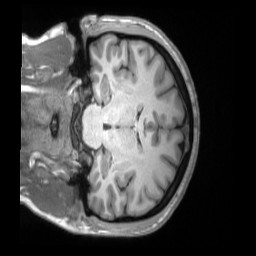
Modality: T1w
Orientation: coronal
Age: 27
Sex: male
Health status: ill
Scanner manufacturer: siemens
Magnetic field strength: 3 T
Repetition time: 2.2 s
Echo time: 0.00157 s